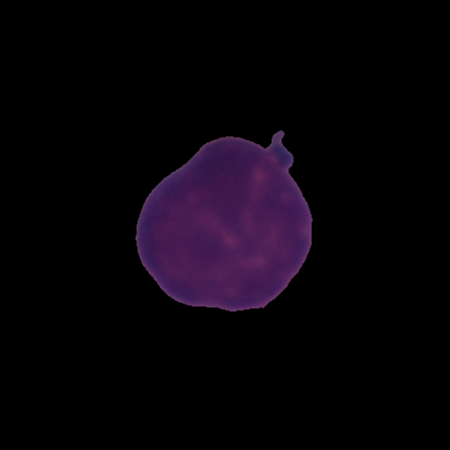
Label: healthy